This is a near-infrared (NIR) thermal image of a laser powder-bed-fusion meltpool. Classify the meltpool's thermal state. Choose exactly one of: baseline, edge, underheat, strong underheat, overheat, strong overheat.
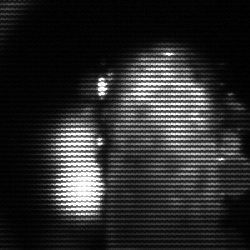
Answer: strong underheat